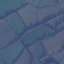
Label: Pasture